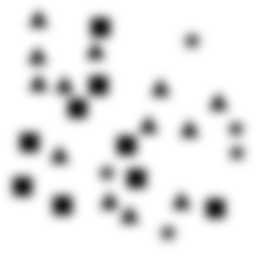
Squares: 9
Triangles: 13
Stars: 5
Total shapes: 27